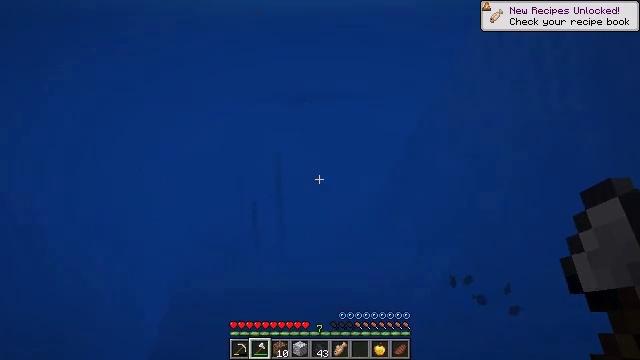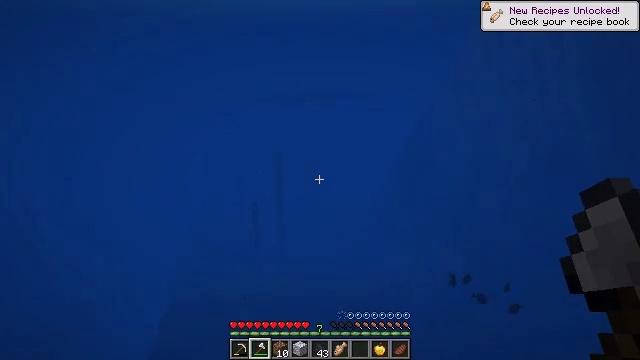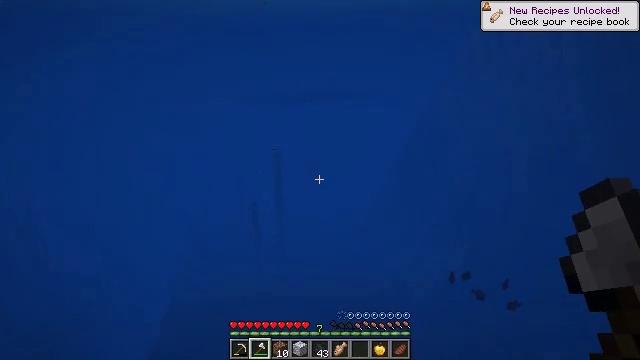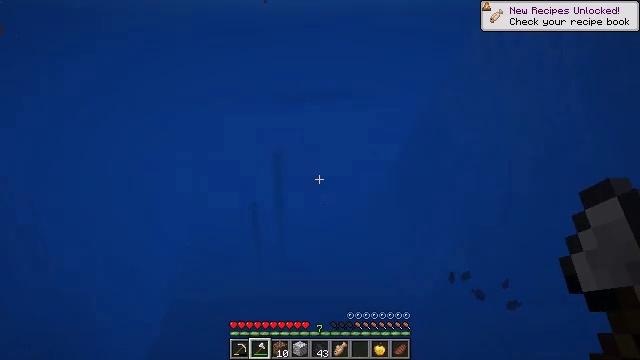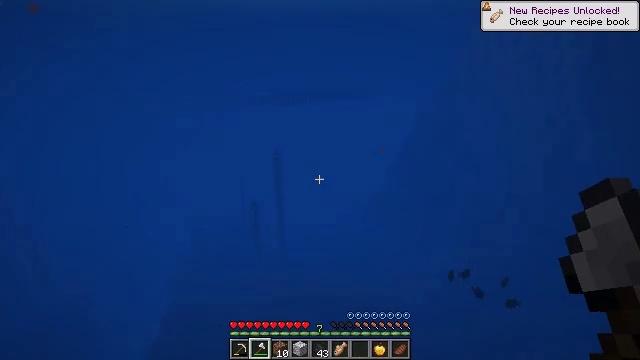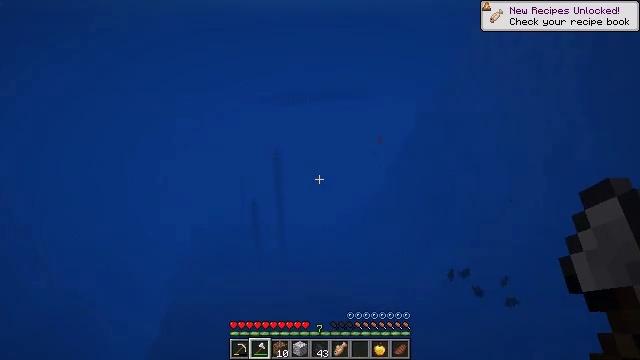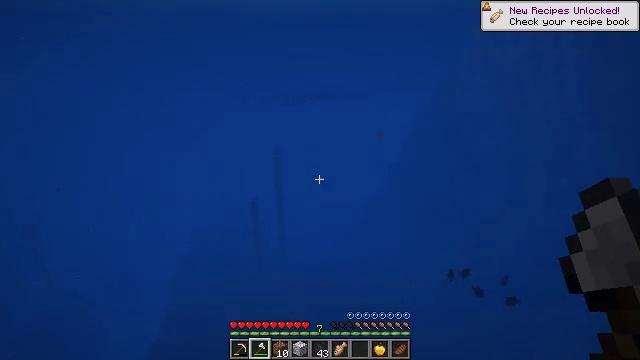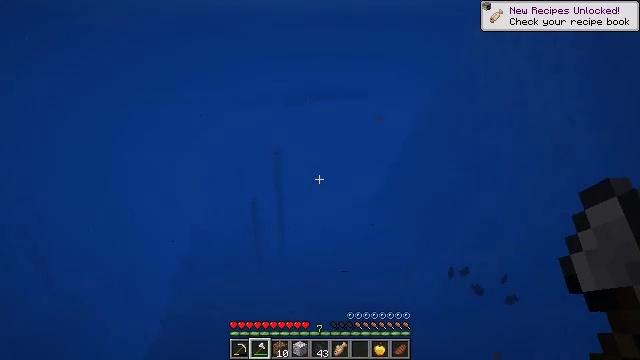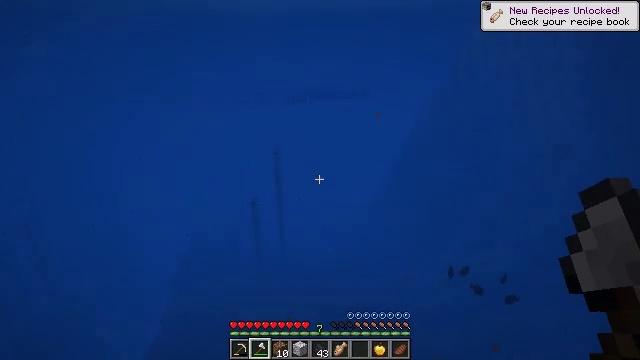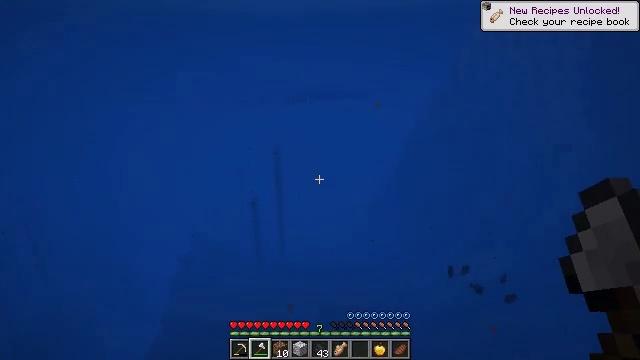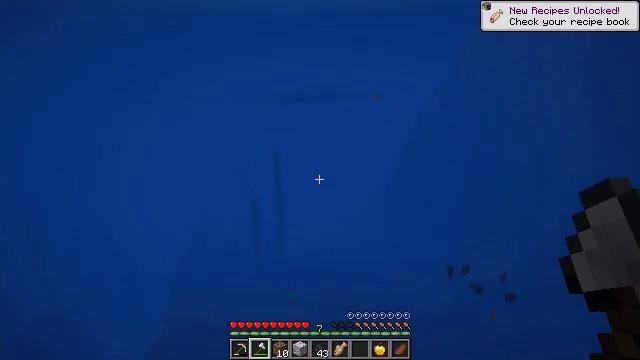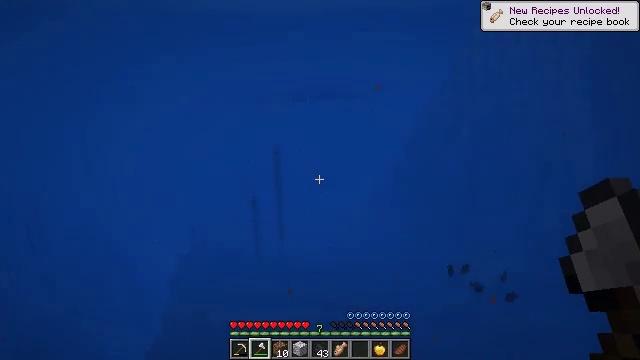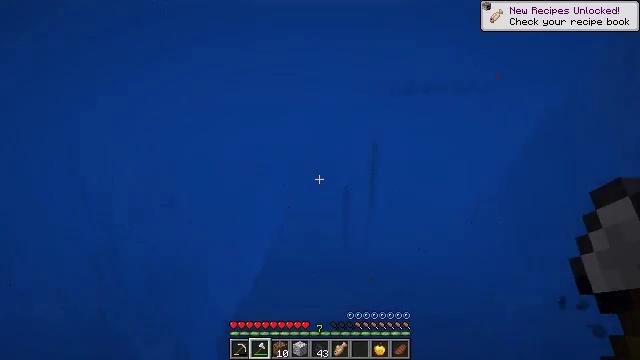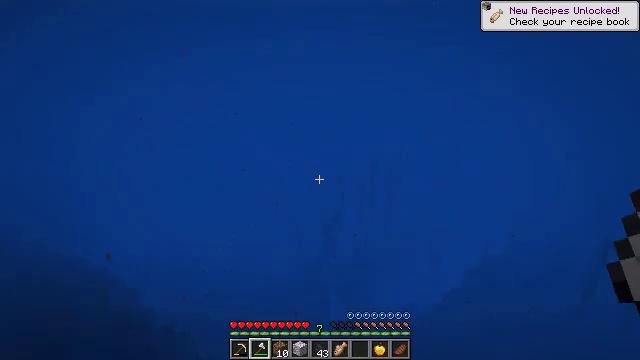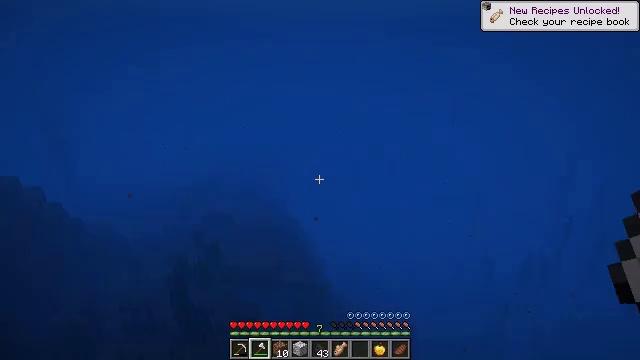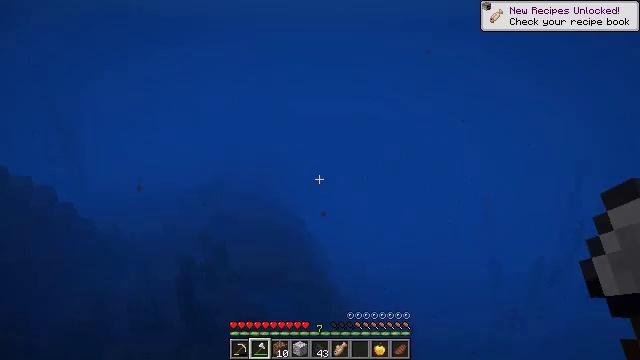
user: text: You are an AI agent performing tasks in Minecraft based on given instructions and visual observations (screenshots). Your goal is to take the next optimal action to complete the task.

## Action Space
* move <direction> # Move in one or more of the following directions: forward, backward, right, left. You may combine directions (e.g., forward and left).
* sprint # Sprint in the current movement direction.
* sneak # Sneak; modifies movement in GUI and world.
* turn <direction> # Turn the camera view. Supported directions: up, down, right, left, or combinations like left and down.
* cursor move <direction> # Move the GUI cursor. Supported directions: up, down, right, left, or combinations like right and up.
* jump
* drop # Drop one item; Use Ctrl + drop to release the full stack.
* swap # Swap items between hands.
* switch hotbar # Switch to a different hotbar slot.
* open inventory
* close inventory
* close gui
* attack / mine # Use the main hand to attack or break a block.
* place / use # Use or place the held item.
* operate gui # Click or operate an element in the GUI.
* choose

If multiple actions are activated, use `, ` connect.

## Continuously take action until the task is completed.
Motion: motion action
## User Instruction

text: Kill mobs in water.
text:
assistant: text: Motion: move back
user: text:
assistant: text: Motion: no_op
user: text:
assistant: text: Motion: no_op
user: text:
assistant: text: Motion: no_op
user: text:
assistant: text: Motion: no_op
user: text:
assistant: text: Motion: no_op
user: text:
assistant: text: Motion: no_op
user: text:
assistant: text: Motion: no_op
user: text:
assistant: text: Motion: no_op
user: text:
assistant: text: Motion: no_op
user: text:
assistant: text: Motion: no_op
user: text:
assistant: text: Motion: turn left and down
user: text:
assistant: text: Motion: turn left
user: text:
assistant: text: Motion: turn left and up
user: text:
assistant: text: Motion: turn left
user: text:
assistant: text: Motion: no_op
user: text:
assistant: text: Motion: no_op
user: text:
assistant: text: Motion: no_op
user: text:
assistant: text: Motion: turn up
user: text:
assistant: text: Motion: move left, turn left and up
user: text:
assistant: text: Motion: move left, turn left and up
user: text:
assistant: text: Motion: move forward and move left, turn left and up
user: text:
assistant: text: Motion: move forward and move left, turn left and up
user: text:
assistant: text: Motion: move forward and move left, turn right and up
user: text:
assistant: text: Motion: move forward and move left
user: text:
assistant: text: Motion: move forward and move left, turn right and down
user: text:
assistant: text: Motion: move forward and move left, turn right, jump
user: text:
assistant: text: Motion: move forward, jump
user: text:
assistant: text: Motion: move forward, jump
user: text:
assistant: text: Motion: move forward, jump